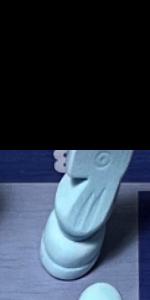
Label: Knight_White